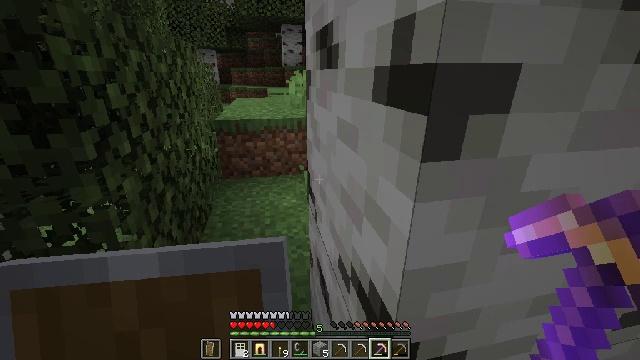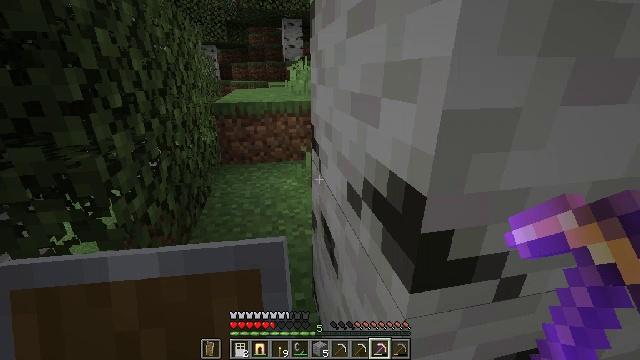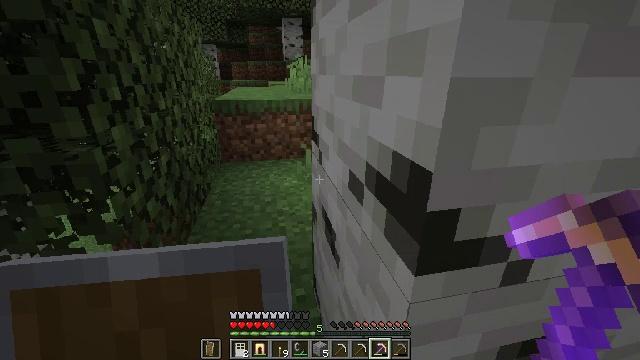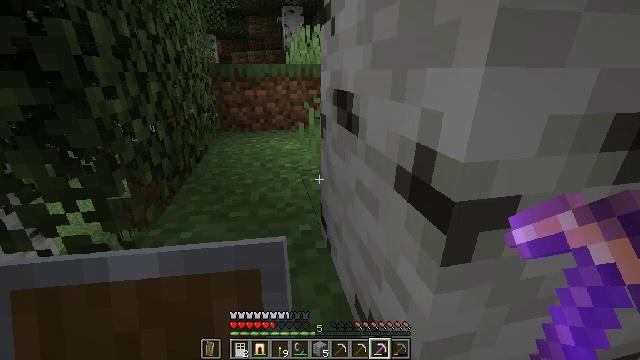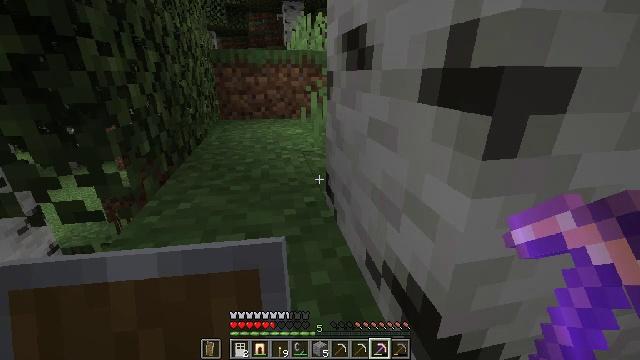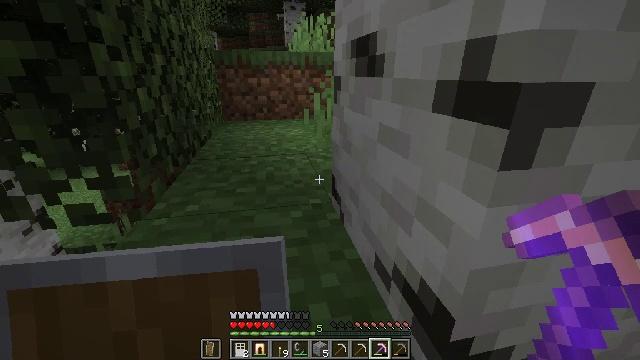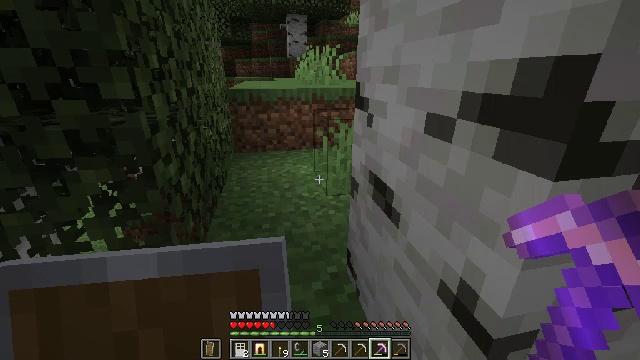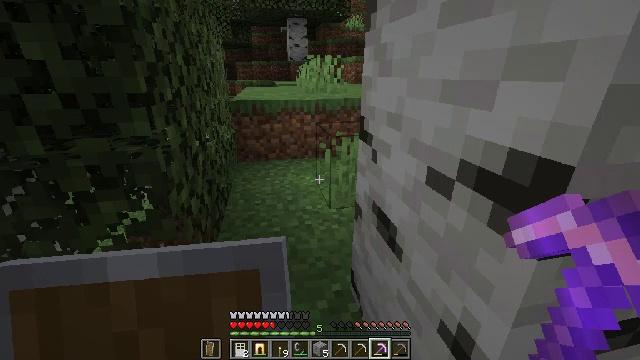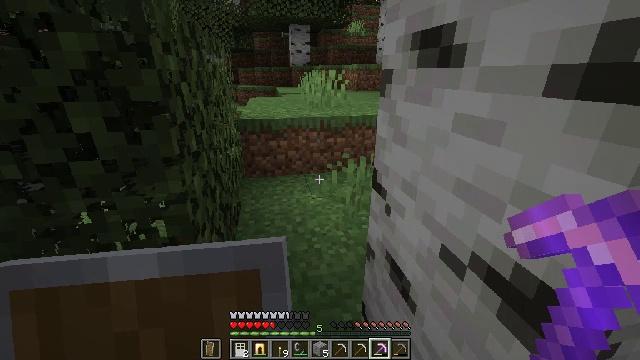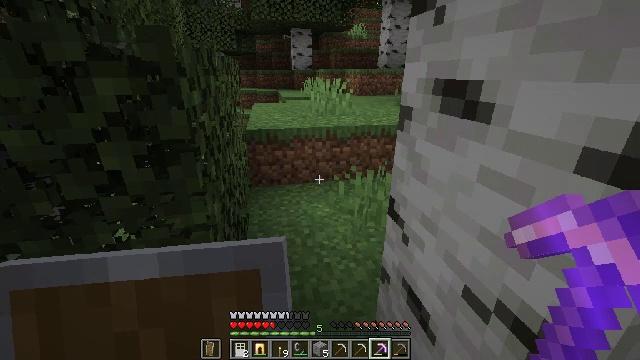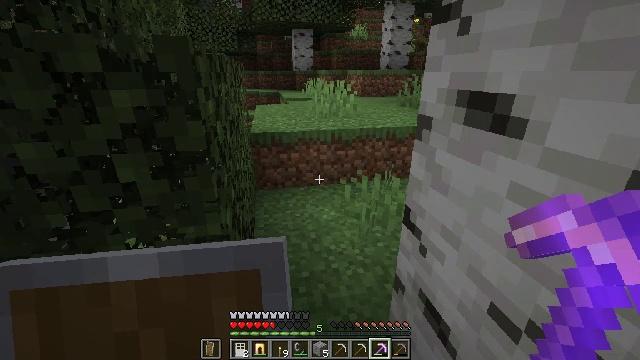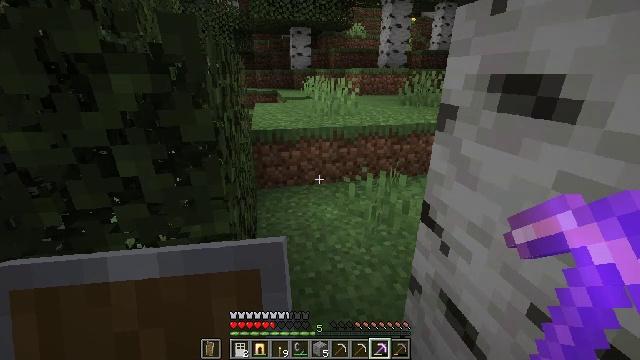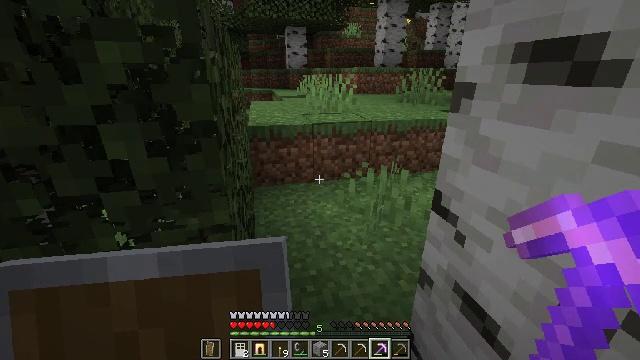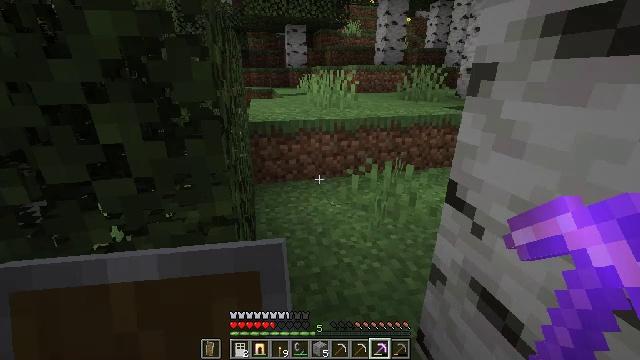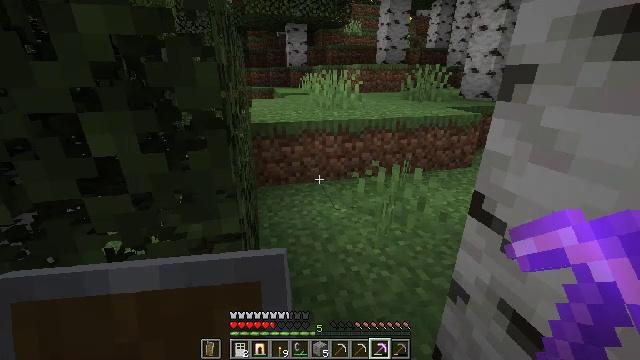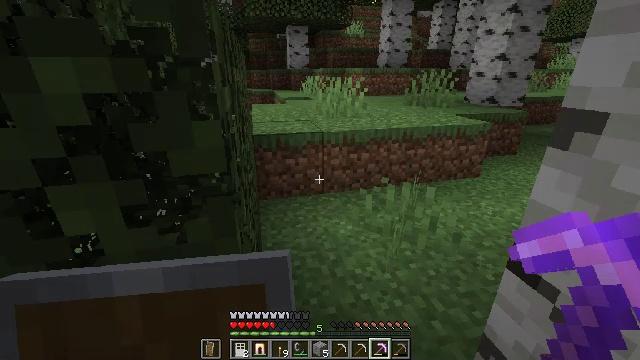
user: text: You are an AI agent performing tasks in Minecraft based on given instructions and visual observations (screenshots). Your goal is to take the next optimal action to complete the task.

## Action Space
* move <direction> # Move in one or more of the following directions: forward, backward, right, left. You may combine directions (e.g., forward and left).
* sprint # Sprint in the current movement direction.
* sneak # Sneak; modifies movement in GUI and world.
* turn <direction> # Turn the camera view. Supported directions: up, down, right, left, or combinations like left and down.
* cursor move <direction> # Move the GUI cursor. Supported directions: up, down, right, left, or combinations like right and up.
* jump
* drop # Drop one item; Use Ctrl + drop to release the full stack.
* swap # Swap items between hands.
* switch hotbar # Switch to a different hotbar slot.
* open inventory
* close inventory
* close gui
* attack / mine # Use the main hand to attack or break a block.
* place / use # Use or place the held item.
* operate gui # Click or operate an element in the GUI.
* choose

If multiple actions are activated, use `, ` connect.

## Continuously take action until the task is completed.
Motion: motion action
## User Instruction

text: Collect the grass block using a shovel.
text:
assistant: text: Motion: move forward and move left, jump
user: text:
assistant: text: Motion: move forward and move left, jump
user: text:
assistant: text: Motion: move forward and move left, jump
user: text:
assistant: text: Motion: move forward and move left, jump
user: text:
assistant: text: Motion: move forward and move left, jump
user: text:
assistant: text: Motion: move forward and move left, jump
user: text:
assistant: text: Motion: move forward and move left, jump
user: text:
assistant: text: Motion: move forward and move left, jump
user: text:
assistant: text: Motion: move forward and move left, jump
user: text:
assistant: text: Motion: move forward, jump
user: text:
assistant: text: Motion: move forward, jump
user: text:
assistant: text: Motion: move forward, turn right, jump
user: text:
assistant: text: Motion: move forward, jump
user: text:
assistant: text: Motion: move forward, jump
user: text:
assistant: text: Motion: move forward, jump
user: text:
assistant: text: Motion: move forward, jump
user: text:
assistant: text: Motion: move forward, jump
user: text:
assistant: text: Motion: move forward, jump
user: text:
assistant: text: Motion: move forward, jump
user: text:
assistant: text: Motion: move forward, jump
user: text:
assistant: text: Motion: move forward, turn right, jump
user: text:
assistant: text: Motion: move forward, turn right, jump
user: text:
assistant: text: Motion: move forward, turn right, jump
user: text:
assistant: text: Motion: move forward, turn right, jump
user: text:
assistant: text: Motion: move forward, turn right, jump
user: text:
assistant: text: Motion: move forward, jump
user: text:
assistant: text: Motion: move forward, jump
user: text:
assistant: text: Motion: move forward, jump
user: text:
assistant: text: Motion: move forward, jump
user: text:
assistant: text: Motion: move forward, jump